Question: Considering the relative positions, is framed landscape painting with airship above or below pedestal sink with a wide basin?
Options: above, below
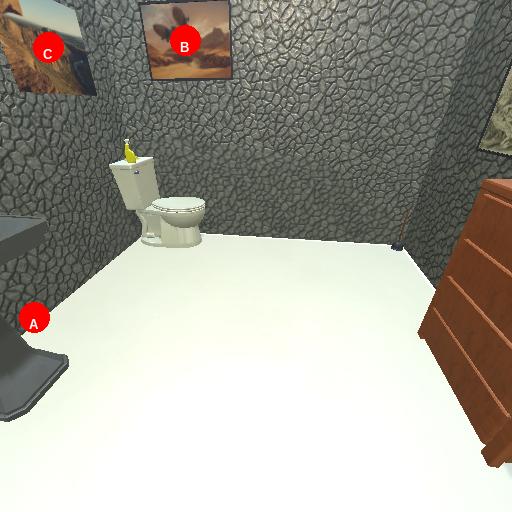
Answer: above